Question: I've a datagridview having 4 columns. I want:
1. to display all the texts inside every cell (I don't want to see any texts truncated with "...")
2. that the last column fills all the remaining space
3. the Horizontal and Vertical scrollbar.
Using this code:
'''
dataGridView.ScrollBars = ScrollBars.Both;
Grid_NonAnatObj.AutoResizeColumns();
GridCol_Visibility.Width = 30;
'''
I see all the texts inside every cell without truncations and I see both the horizontal and vertical scrollbar.
When I try to add this code
'''
Grid_NonAnatObj.Columns[3].AutoSizeMode = DataGridViewAutoSizeColumnMode.Fill;
'''
in order to satisfy 2., the horizontal scrollbar disappear.
How can I solve this problem?
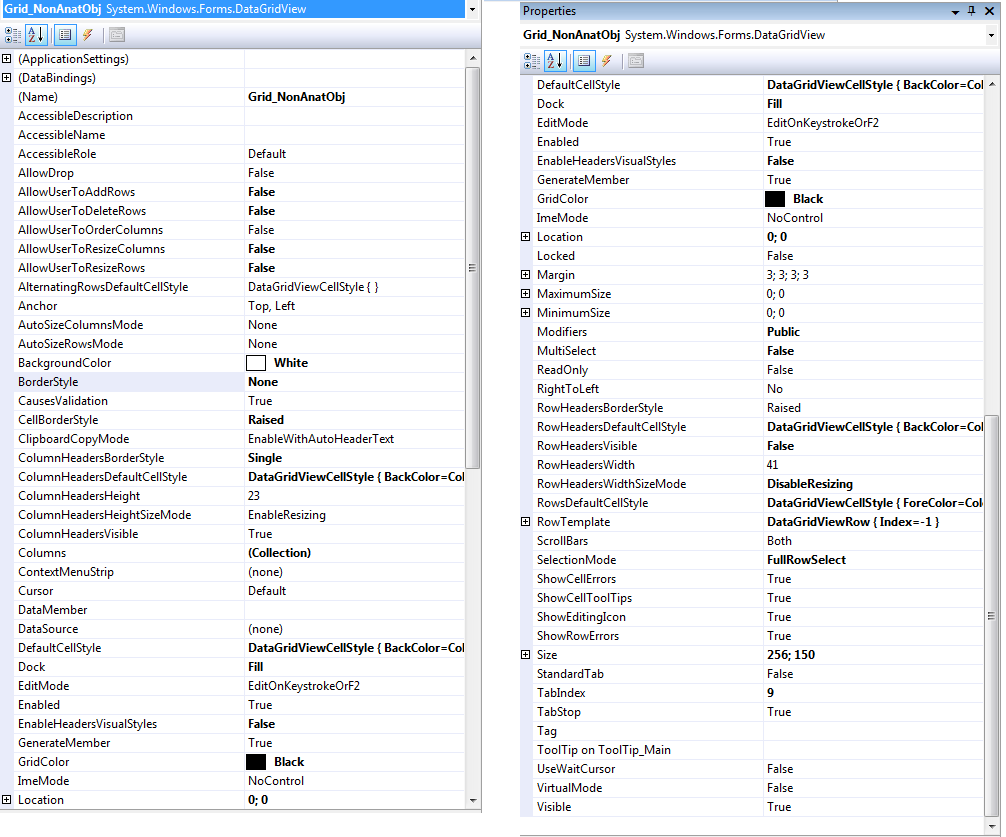
Answer: It's a hack-around, but this was the best I could do to mock as closely the results you wanted.
>
1. to display all the texts inside every cell (I don't want to see any texts truncated with "...")
At the very minimum, this means each column should have AutoSizeMode set to DisplayedCells. This will do the fitting for you so you don't have to guess, "Is 30 width enough? Maybe 35 just in case...". Essentially it also gives your columns a mimicked minimum width feel.
But what if your values are all small and now you have that ugly unused area on the right-hand side of the last column?
>
1. that the last column fills all the remaining space
A conditional set of the last columns AutoSizeMode to Fill can fix this.
>
1. the Horizontal and Vertical scrollbar.
It's a little give-and-take, but when the last column is set to fill, you'll have no need of the horizontal bar. When it's set to DisplayedCells, the columns either exactly fit your width or they are larger than your width, in which case the bar will show.
CODEZ PLZ:
To keep this behavior consistent through resizes, I implemented it in the dgv Resize event.
'''
private void dataGridView1_Resize(object sender, EventArgs e)
{
int width = this.dataGridView1.RowHeadersWidth;
foreach (DataGridViewColumn col in this.dataGridView1.Columns)
{
col.AutoSizeMode = DataGridViewAutoSizeColumnMode.DisplayedCells;
width += col.Width;
}
if (width < this.dataGridView1.Width)
{
this.dataGridView1.Columns[this.dataGridView1.Columns.Count - 1].AutoSizeMode = DataGridViewAutoSizeColumnMode.Fill;
}
}
'''
Problem: This works great, but also needs to be triggered in the form constructor to display correctly from the start.
'''
public Form1()
{
this.InitializeComponent();
this.Examples = new BindingList<Example>()
{
new Example() { First = "Foo", Last = "Bar", Test = "Small" },
new Example() { First = "My", Last = "Example", Test = "You." }
};
this.dataGridView1.DataSource = this.Examples;
this.Visible = true; // Do this or during the initial resize, the columns will still be 100 width.
this.dataGridView1_Resize(this.dataGridView1, EventArgs.Empty); // Invoke our changes.
//this.Examples[0].Test = "ReallyBigExampleOfTextForMySmallLittleColumnToDisplayButResizeToTheRescue";
}
'''
Edit: If your cells are editable and there's a chance long data may be entered causing the dreaded ellipsis...
'''
private void dataGridView1_CellEndEdit(object sender, DataGridViewCellEventArgs e)
{
this.dataGridView1_Resize(this.dataGridView1, EventArgs.Empty);
}
'''